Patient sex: F
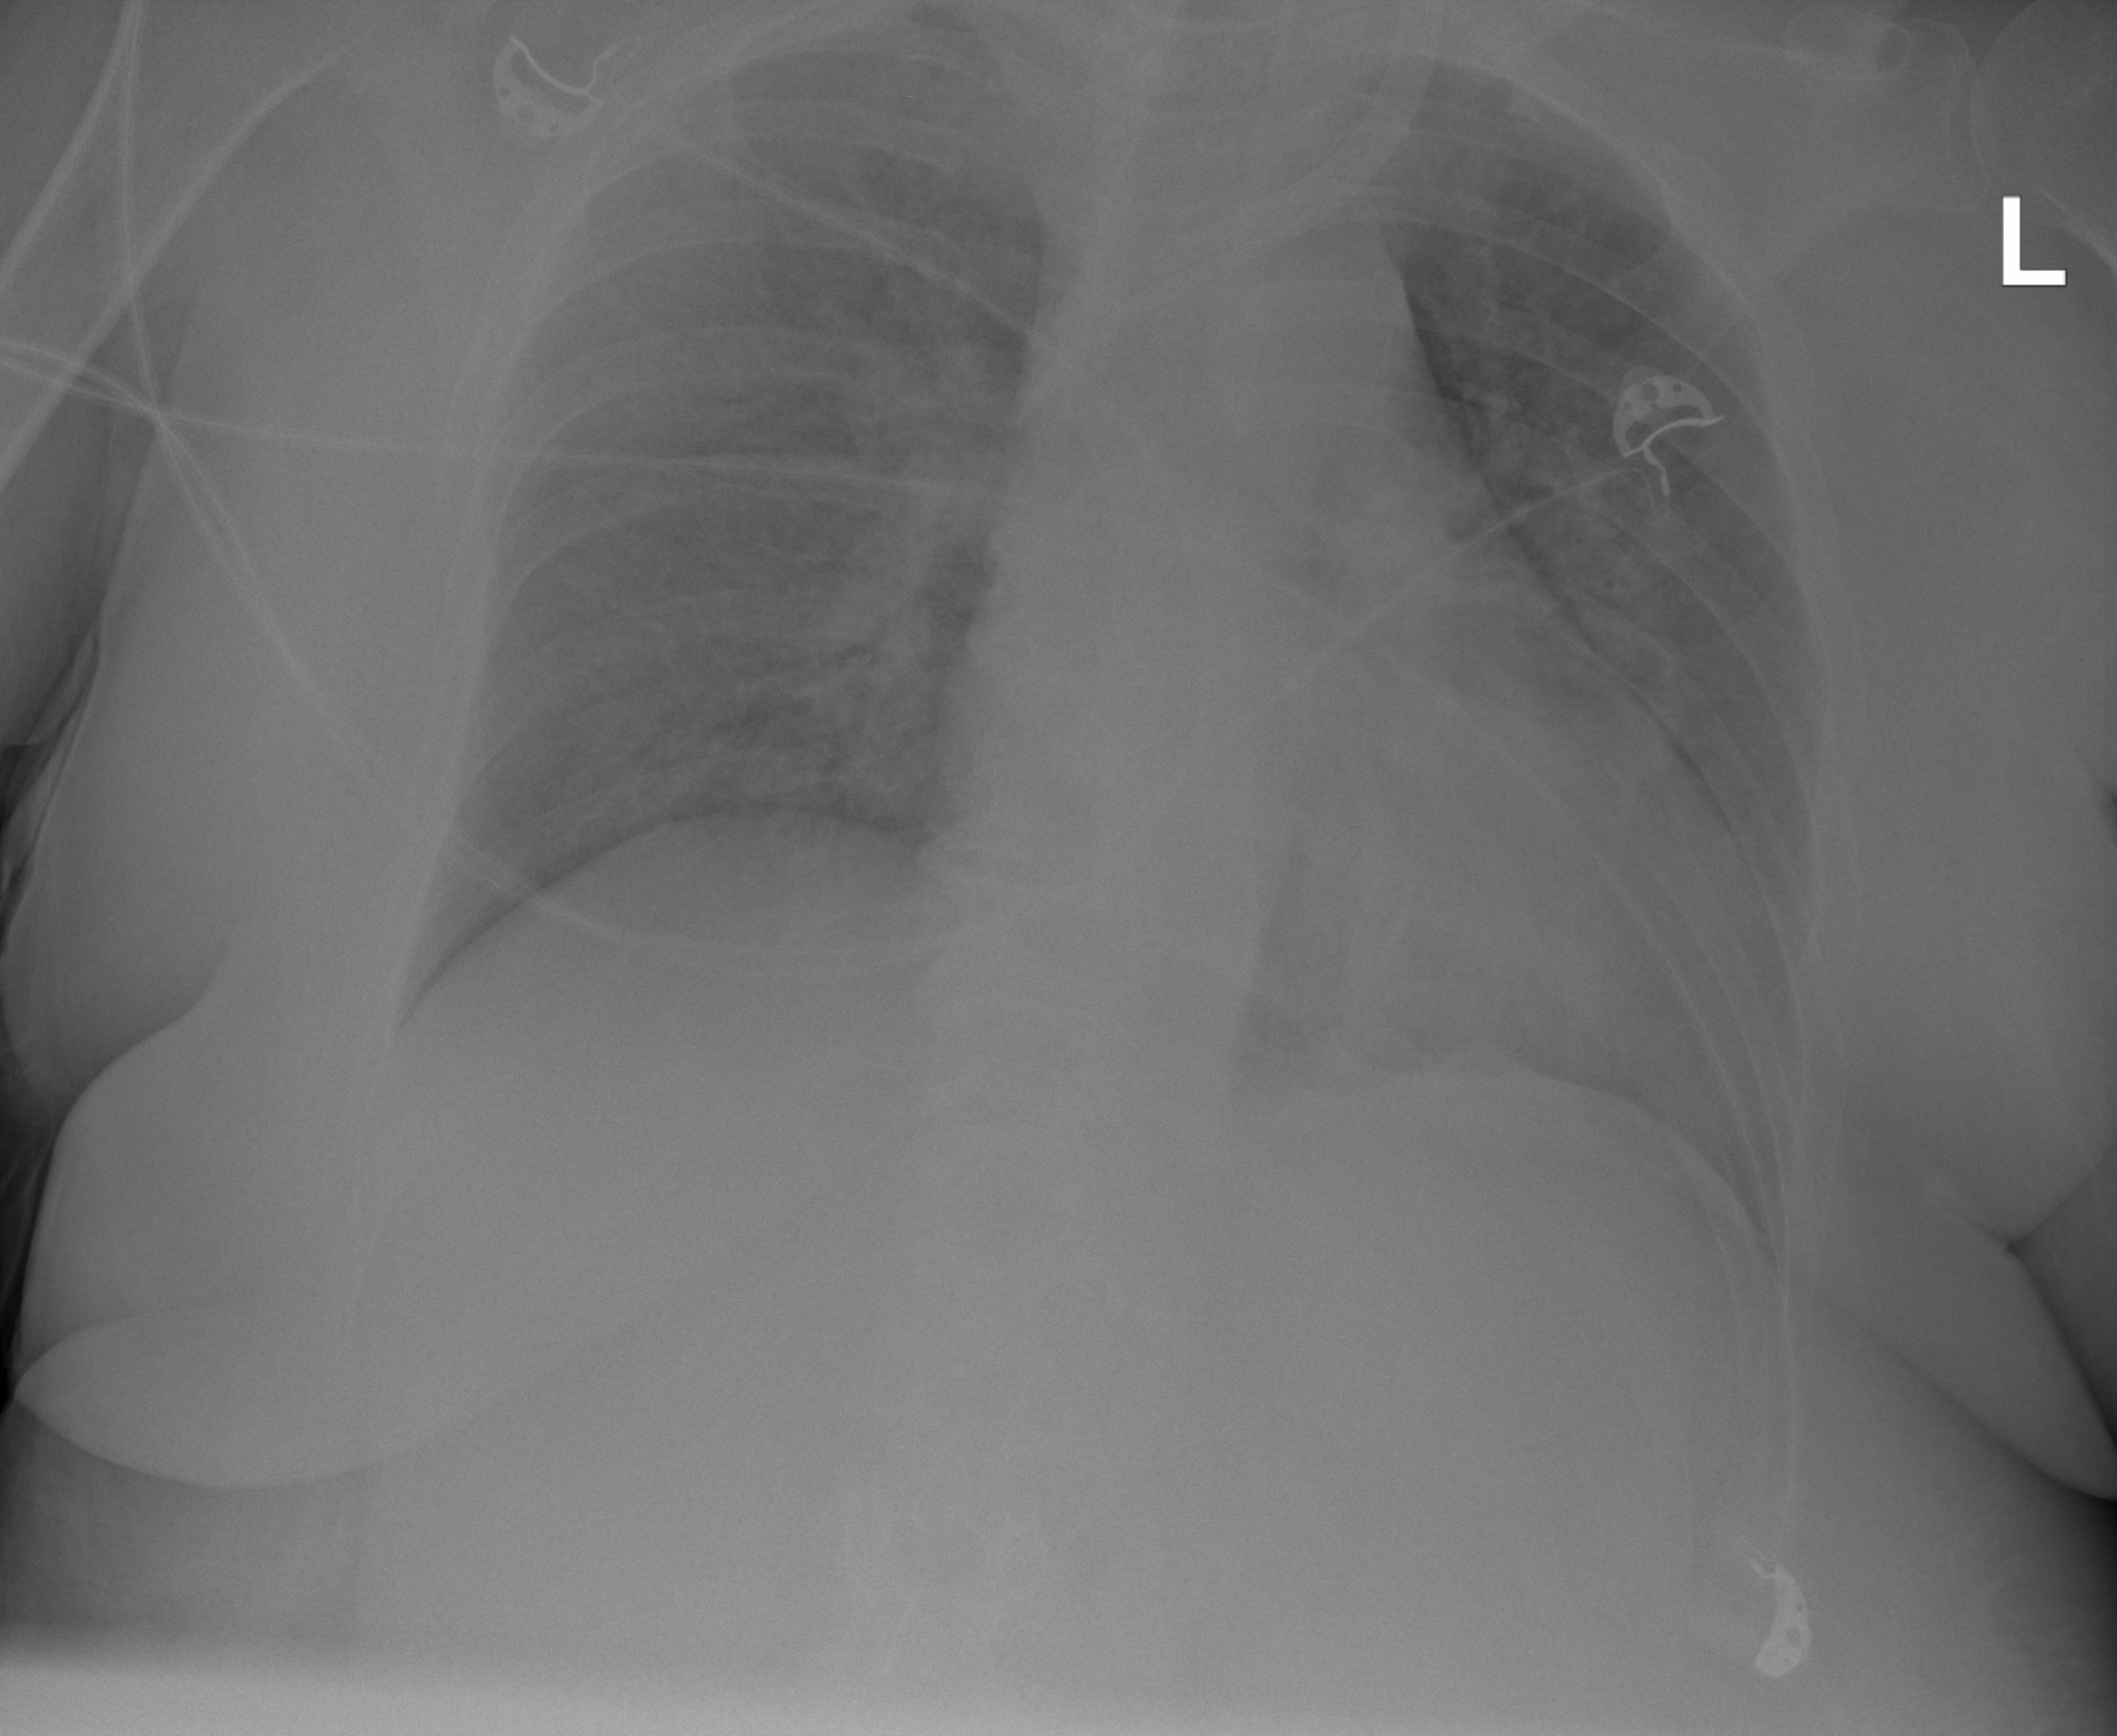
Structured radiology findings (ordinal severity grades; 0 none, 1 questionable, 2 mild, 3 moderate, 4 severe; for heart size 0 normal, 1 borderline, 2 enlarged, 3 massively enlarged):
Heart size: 1
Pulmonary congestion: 2
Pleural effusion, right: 0
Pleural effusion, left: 1
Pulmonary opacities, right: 3
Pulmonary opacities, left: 1
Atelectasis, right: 2
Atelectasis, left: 2